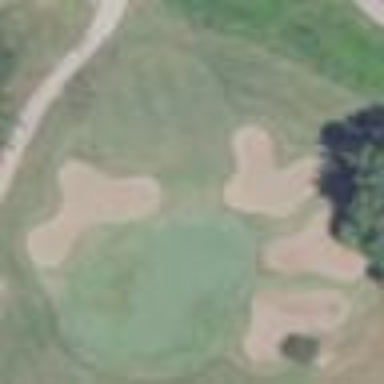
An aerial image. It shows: Well-maintained grass fairway on golf course.